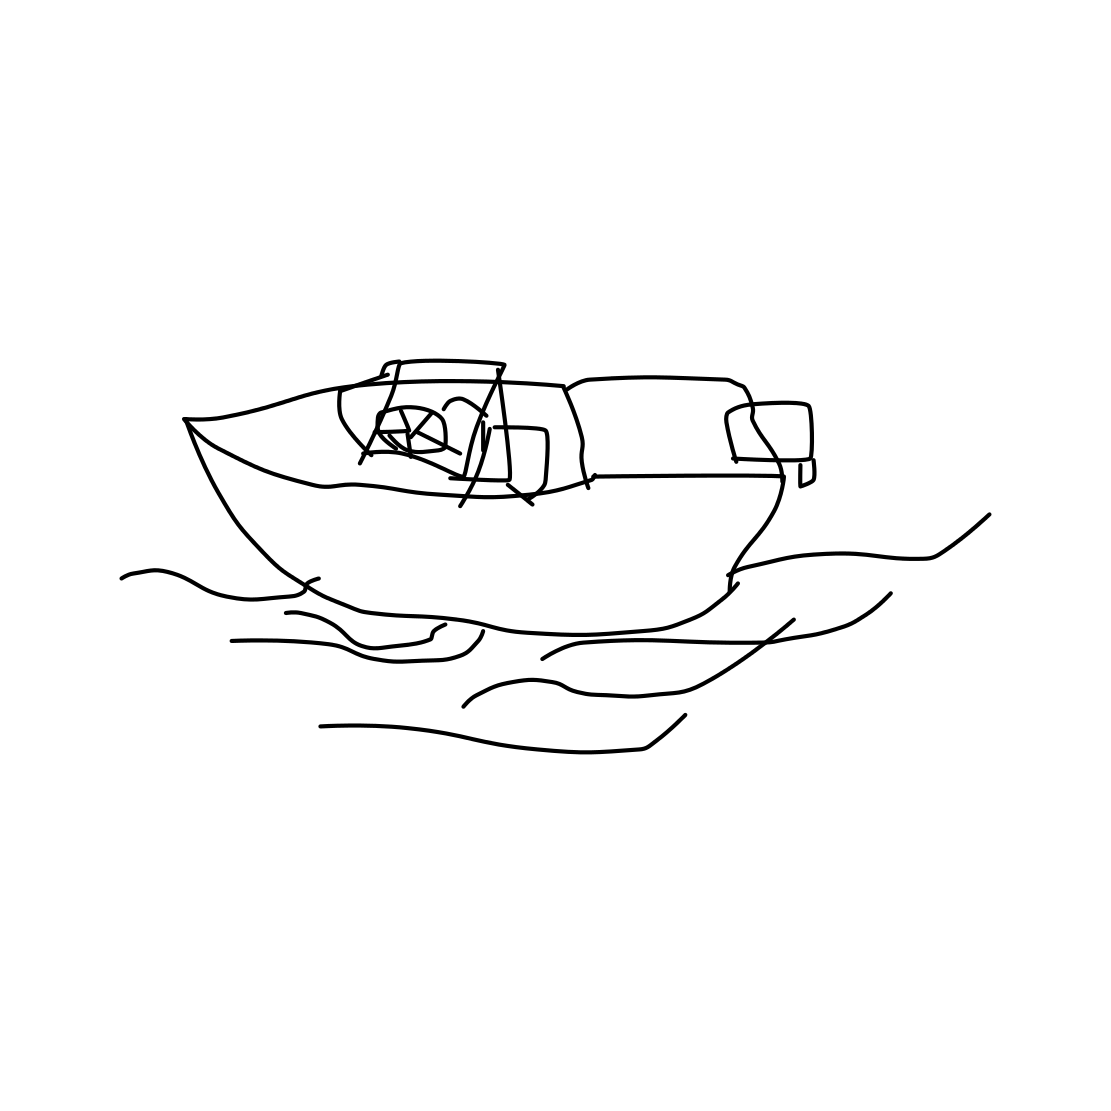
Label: speed-boat